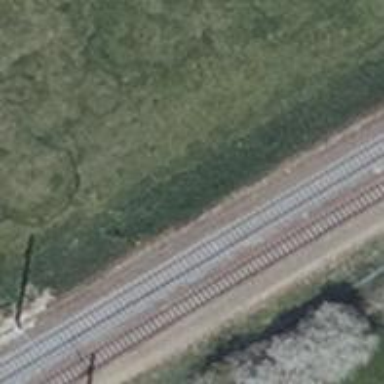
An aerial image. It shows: Railway signal.